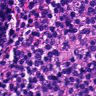
Metastatic tissue present: no